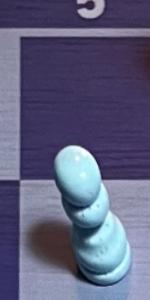
Label: Pawn_White